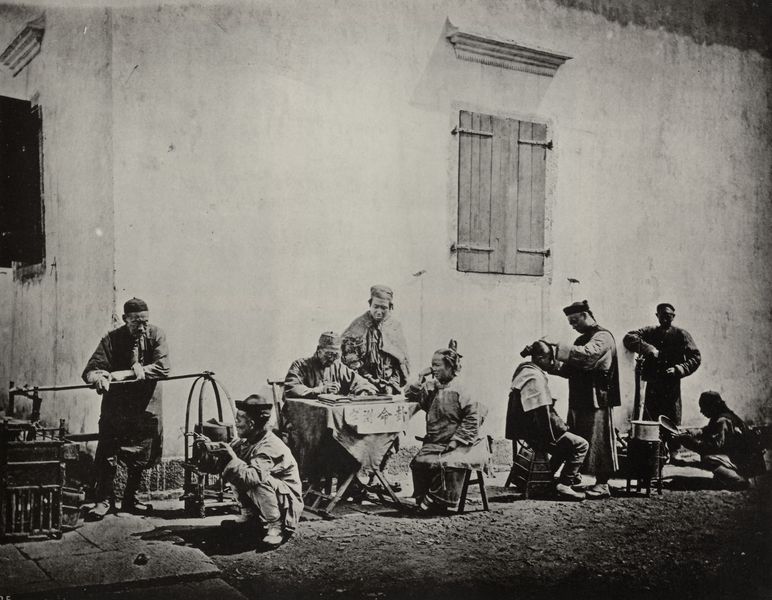
Titel: Fahrende Handwerker, Kiukiang, Kiangsi
Künstler: John Thomson
Schlagwörter: mann, schatten, weiß, frauen, menschen, sitzen, fenster, holz, hut, hüte, licht, männer, strasse, stuhl, tisch, tische, dach, gebäude, gras, haus, rasen, weg, kappen, wand, kleidung, stehen, steine, tischdecke, haare, decke, händler, arbeit, fensterläden, ofen, garten, kopfbedeckung, topf, japan, mauer, geschäfte, laden, markt, platz, hocker, schemel, arbeiter, krieg, lesen, gestell, platte, foto, fotografie, photographie, fensterladen, scheune, hauswand, hocken, asien, schwarzweiss, brille, hauben, verhandlung, photo, china, sims, handwerker, schneiden, reise, kniend, forscher, platten, männder, schreiber, käfig, jerusalem, falle, käfige, friseur, steinplatte, chinesen, rasieren, frisör, drau en, fassadde, haare schneiden, blendläden, friseuer